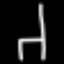
Label: chair